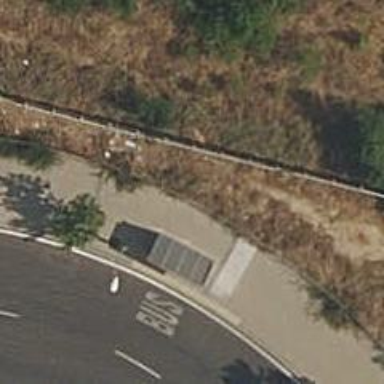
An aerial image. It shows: Bus stop with platform for public transport.